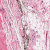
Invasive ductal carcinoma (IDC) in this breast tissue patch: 0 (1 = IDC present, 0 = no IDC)